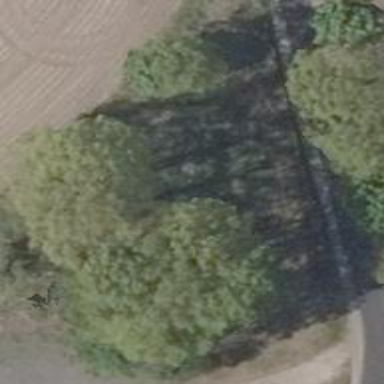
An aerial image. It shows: Deciduous tree with broadleaved leaves.